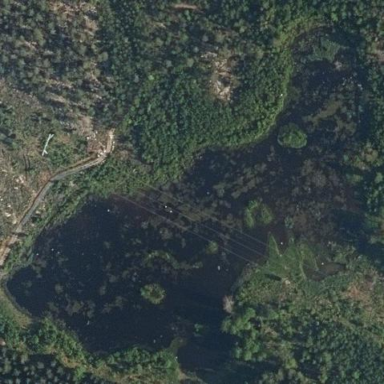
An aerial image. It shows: Pond with natural water.